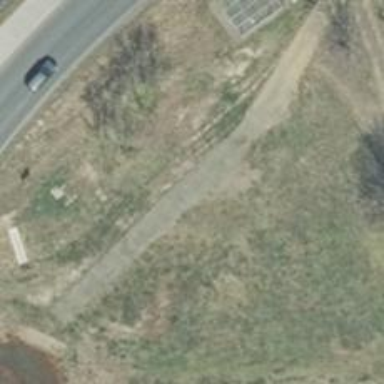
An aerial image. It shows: Gravel driveway serving as service road.